Question: I've a graph given by the set of vectors {Time1Vector,Height1Vector,Time2Vector,Height2Vector,Time3Vector,Height3Vector}
which are ploted using:
'''
plot(Time1Vector,Height1Vector,'g',Time2Vector,Height2Vector,'b',Time3Vector,Height3Vector,'r');
'''
The plot:
I would like to mark the points where the graph change color, or really, where the Time/Height-data changes from 1 to 2 and 2 to 3. How can I accomplish this whitout having to make them stationary (The input-data is asked for in the beginning of the code so the points can't be fixed).
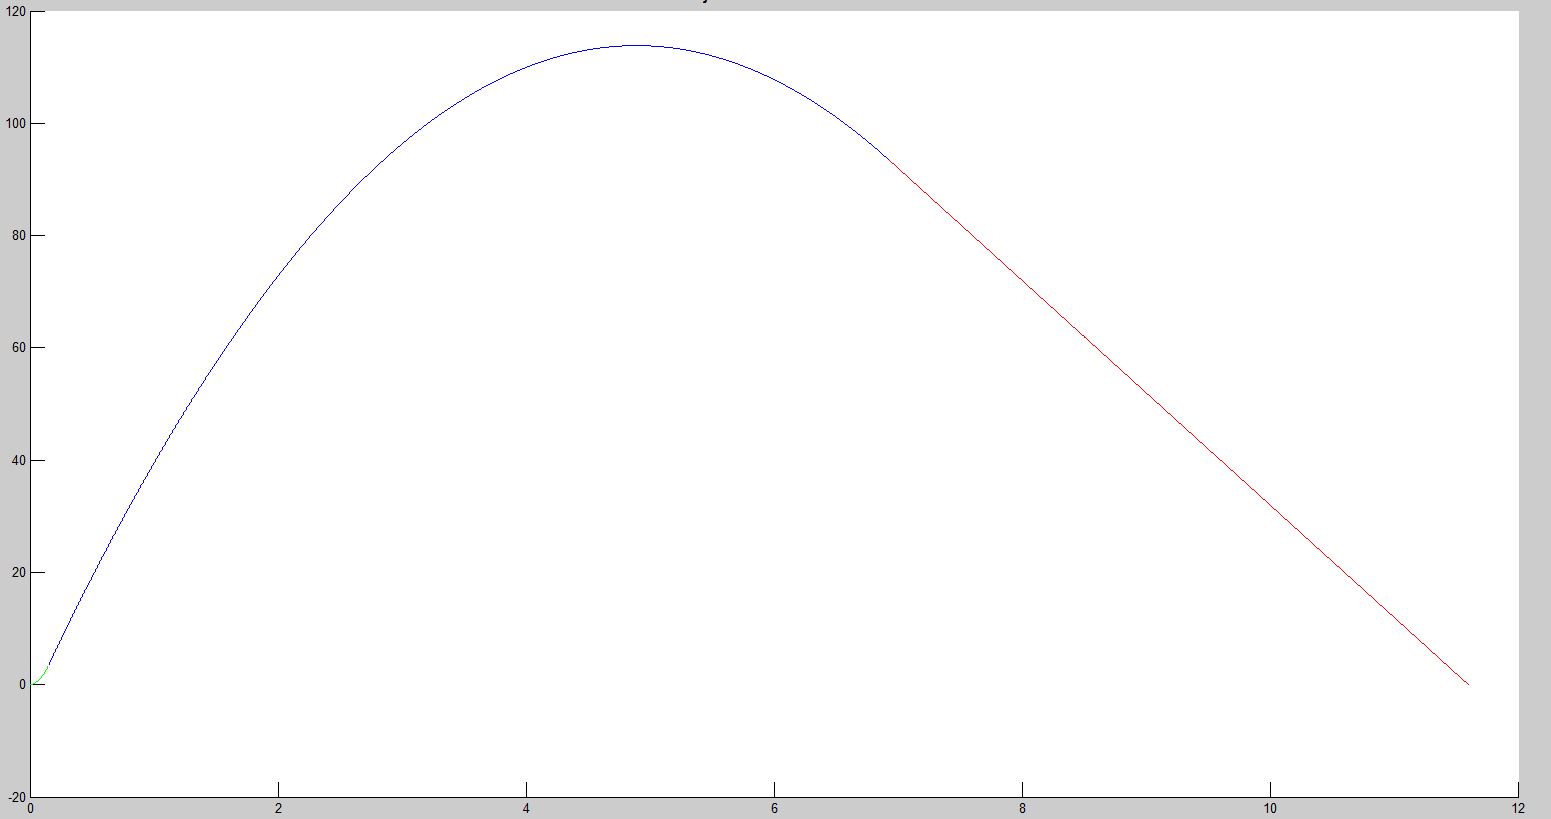
Answer: You could just plot points over the end points of each of your vectors:
eg
'''
plot(Time1Vector,Height1Vector,'g',Time2Vector,Height2Vector,'b',Time3Vector,Height3Vector,'r');
hold on
plot(Time1Vector(end),Height1Vector(end),'k^','markerfacecolor',[1 0 0]);
'''